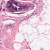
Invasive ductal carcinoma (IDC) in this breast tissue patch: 0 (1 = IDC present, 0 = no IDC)